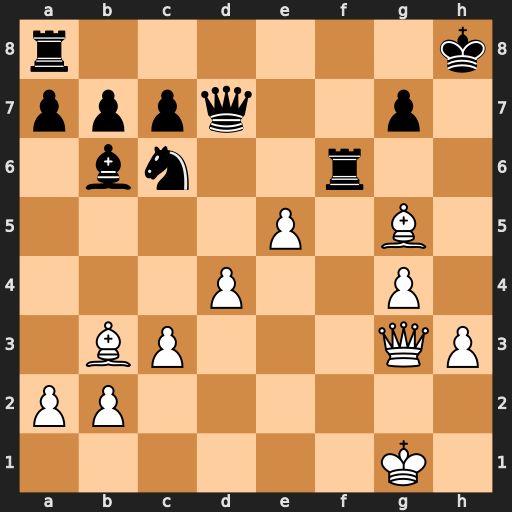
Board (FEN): r6k/pppq2p1/1bn2r2/4P1B1/3P2P1/1BP3QP/PP6/6K1
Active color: w
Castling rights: -
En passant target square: -
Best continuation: exf6 Bxd4+ cxd4 Qxd4+ Kf1 Qxf6+ Bxf6